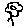
Label: flower